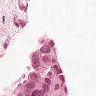
Metastatic tissue present: yes